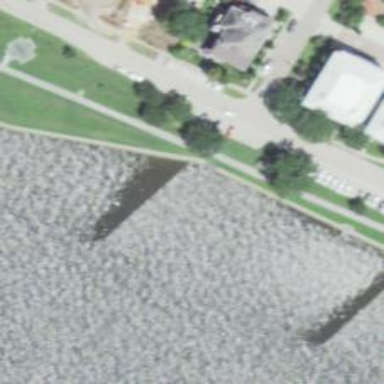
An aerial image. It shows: Breakwater structure.